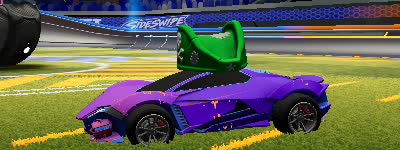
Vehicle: werewolf